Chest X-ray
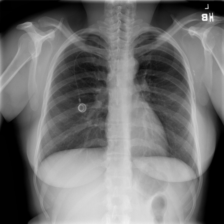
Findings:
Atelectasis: negative
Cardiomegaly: negative
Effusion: negative
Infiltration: negative
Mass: negative
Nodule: negative
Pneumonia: negative
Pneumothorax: negative
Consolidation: negative
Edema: negative
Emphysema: negative
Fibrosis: negative
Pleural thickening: negative
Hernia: negative